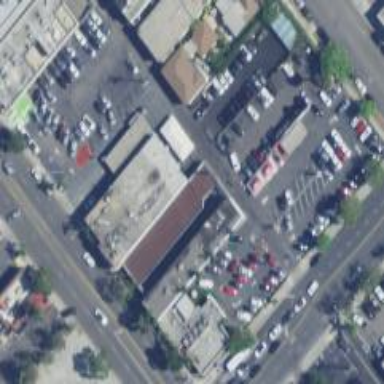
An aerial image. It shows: Retail area with car shop.